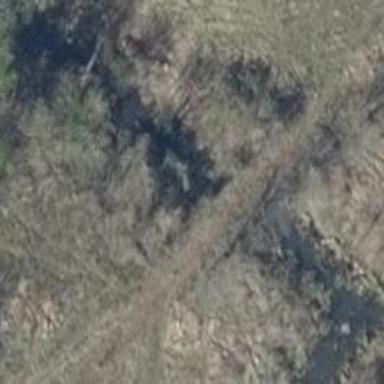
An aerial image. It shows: Abandoned railroad bridge.